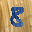
Label: 8